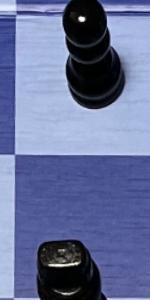
Label: Empty